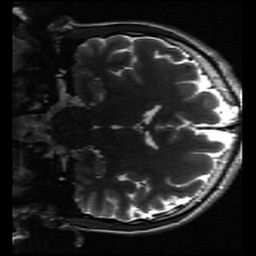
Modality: inplaneT2
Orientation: coronal